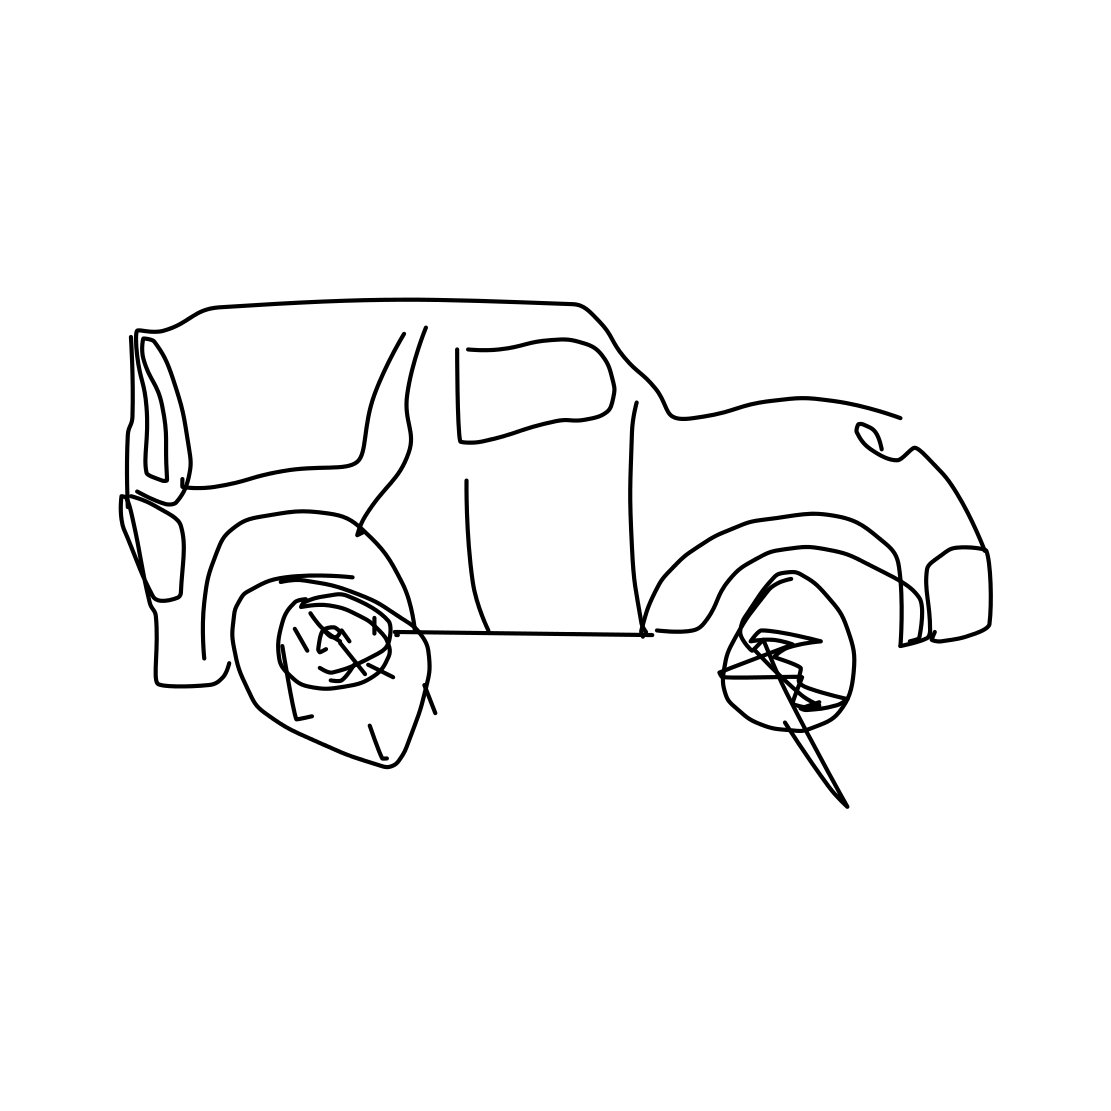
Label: suv